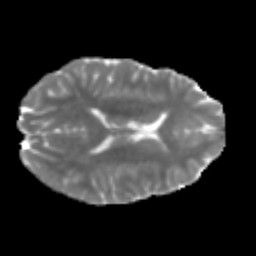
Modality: MD
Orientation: axial
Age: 24
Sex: female
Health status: healthy
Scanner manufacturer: philips
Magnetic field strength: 3 T
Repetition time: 4.374 s
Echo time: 0.09797 s